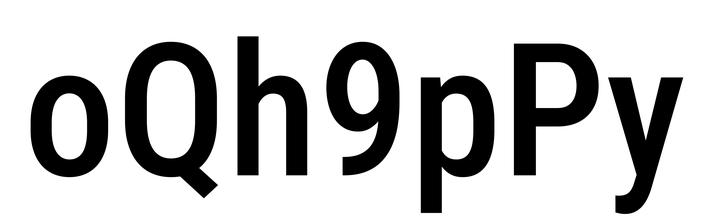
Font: Roboto_Condensed_Medium